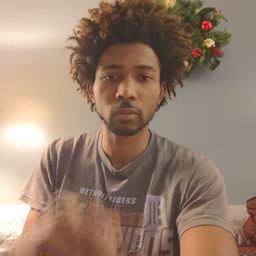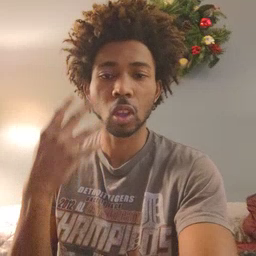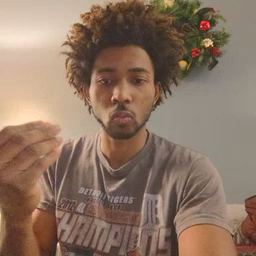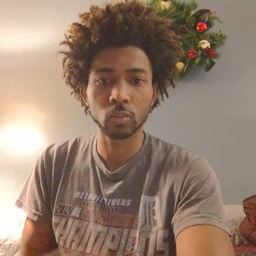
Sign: go